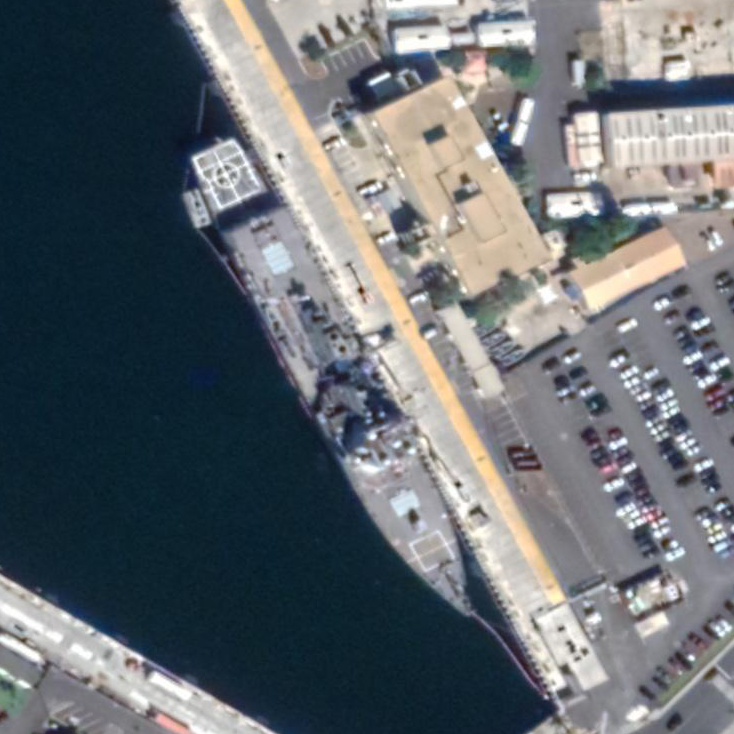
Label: destroyer